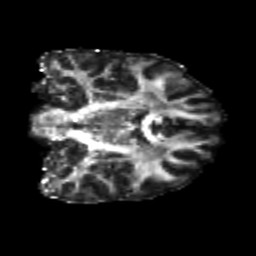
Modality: FA
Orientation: coronal
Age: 20
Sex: male
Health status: healthy
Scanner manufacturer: philips
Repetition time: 7.386 s
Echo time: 0.08599 s